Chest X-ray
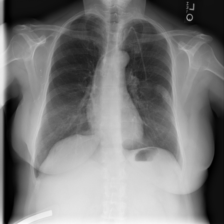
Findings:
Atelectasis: negative
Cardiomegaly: negative
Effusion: negative
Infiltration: negative
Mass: negative
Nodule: negative
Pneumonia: negative
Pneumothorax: negative
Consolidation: negative
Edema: negative
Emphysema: negative
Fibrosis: negative
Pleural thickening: negative
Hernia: negative